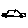
Label: car